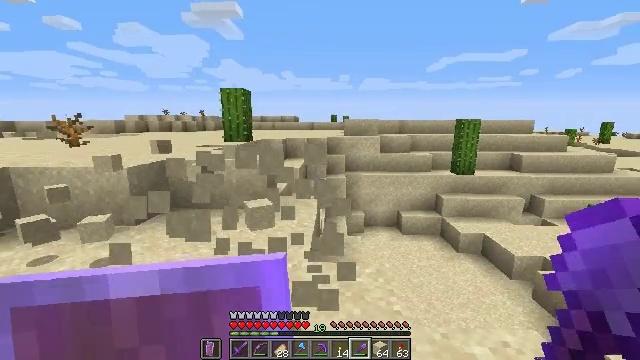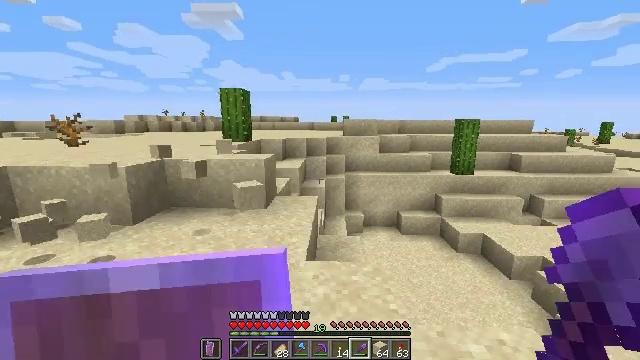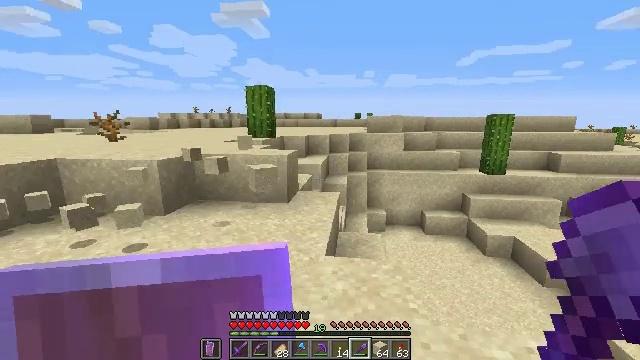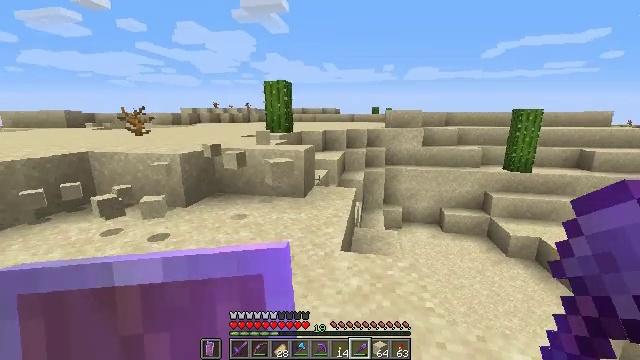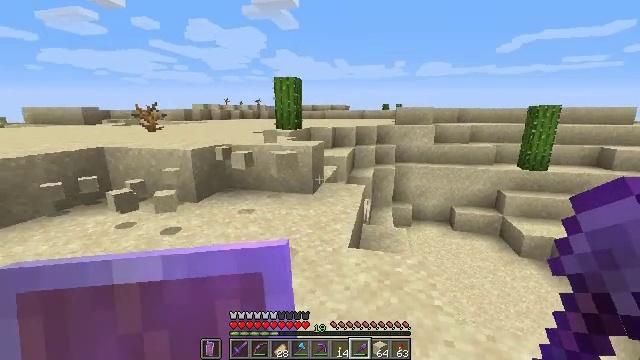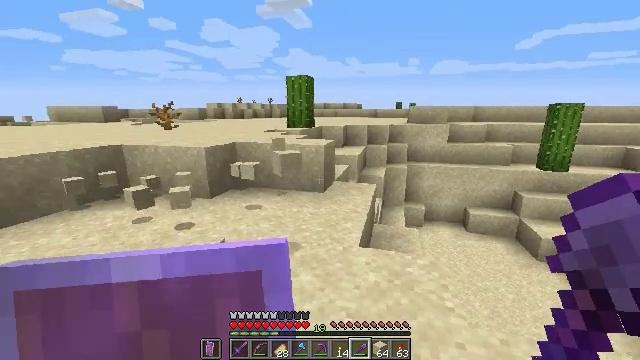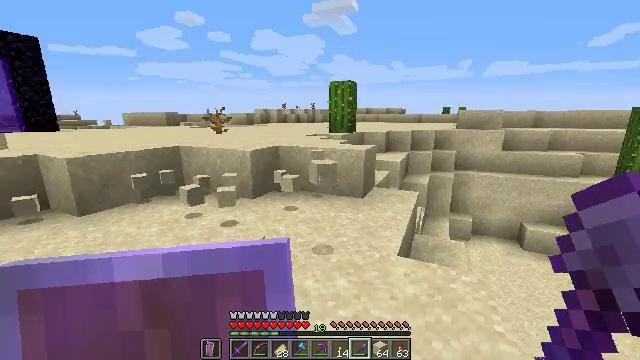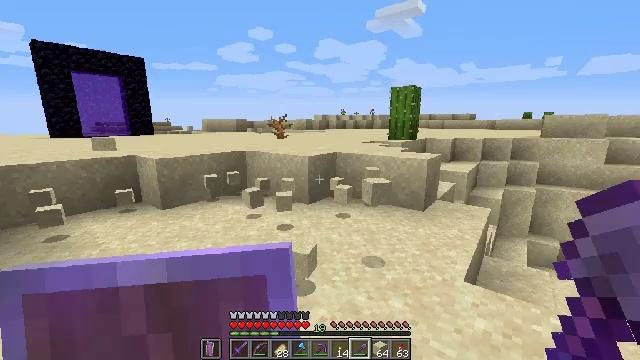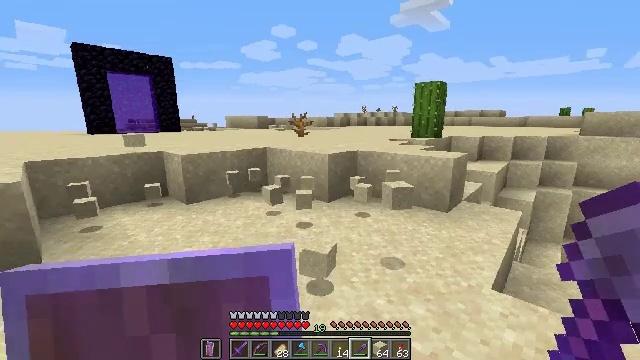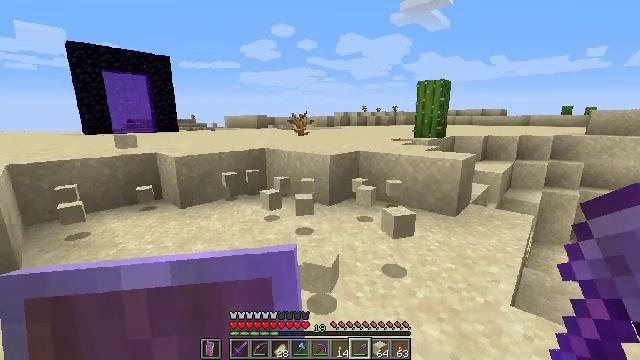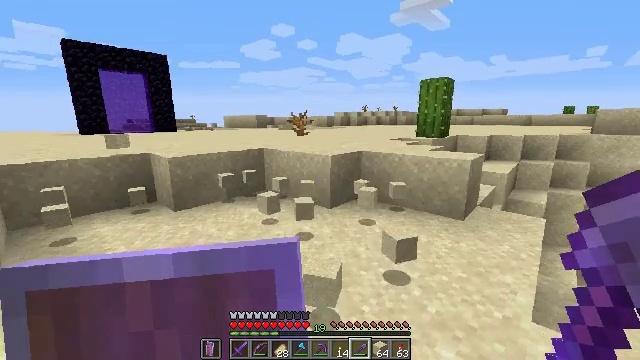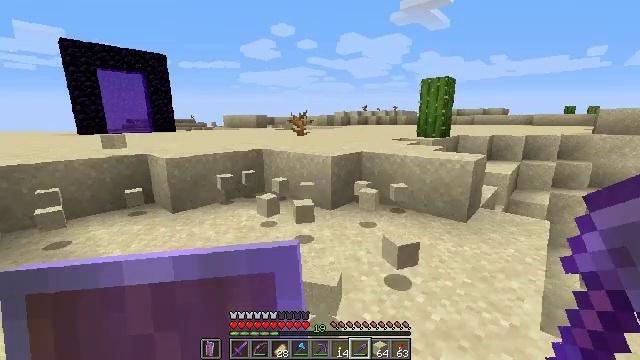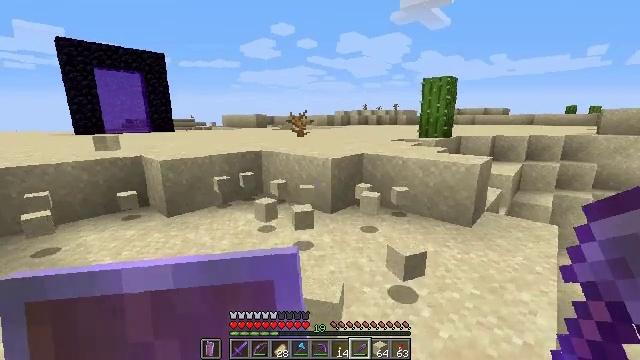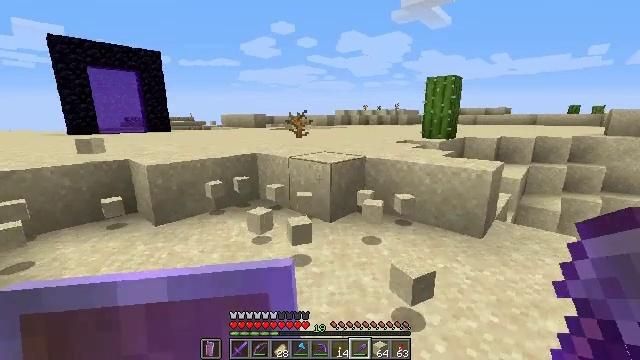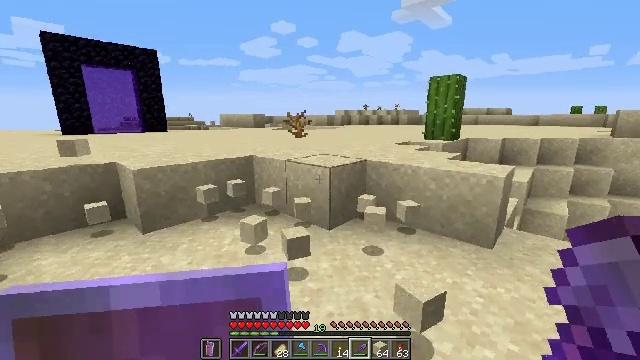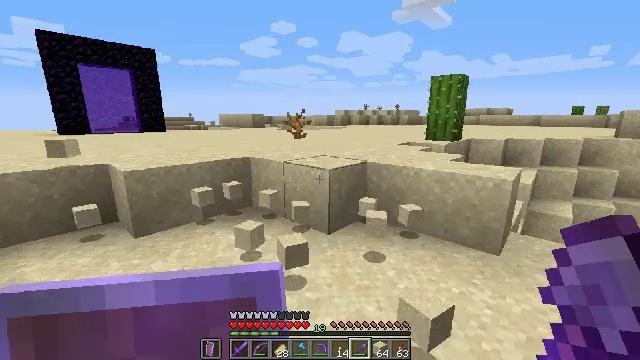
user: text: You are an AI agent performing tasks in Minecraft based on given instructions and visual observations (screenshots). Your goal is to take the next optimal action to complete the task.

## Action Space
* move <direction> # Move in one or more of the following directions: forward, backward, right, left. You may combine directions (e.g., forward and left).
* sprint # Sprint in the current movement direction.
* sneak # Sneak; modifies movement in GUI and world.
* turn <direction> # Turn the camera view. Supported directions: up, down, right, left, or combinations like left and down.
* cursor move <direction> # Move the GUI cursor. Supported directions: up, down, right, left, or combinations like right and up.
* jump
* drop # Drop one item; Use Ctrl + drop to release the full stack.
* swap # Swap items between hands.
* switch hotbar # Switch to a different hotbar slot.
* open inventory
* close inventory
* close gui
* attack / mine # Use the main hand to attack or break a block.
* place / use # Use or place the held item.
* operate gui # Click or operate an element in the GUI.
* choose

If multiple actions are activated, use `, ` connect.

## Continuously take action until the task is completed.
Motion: motion action
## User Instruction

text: Break the sand block.
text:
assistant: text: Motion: no_op
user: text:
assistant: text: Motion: turn left
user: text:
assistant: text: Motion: turn left and down
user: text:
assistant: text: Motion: turn left
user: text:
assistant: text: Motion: turn left
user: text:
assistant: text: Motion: turn left and up
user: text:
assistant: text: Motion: move forward, turn left and up
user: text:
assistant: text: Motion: move forward, turn left
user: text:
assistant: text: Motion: move forward
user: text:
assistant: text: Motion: move forward
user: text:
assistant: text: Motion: move forward
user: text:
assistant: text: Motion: move forward
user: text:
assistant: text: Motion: move forward
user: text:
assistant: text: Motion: move forward
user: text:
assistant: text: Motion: move forward
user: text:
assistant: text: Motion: move forward
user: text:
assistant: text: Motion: move forward
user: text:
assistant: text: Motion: move forward and move right
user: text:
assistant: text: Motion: move forward and move right, turn left
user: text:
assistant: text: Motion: move forward and move right, turn left
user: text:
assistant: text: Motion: turn left
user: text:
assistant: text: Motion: turn left
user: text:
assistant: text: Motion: turn left
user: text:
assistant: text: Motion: no_op
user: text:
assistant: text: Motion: attack / mine
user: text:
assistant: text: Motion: attack / mine
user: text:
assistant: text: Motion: turn right, attack / mine
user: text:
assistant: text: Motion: turn right, attack / mine
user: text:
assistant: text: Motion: turn right, attack / mine
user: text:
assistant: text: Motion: turn right, attack / mine